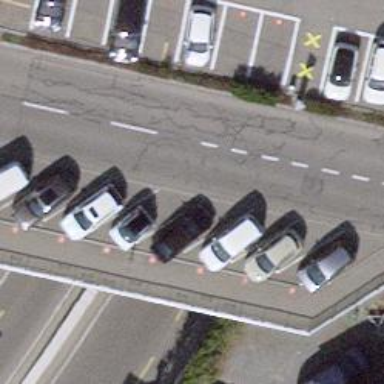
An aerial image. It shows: Parking area with pebblestone surface.